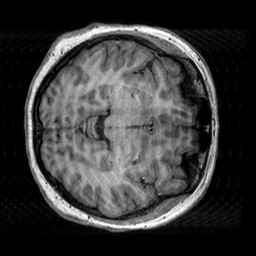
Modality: T1w
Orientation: axial
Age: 22
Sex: female
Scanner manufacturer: siemens
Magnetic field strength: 3 T
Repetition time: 2.3 s
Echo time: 0.00303 s